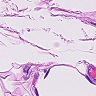
Metastatic tissue present: no